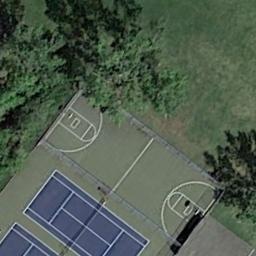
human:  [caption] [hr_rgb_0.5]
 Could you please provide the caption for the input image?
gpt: There are two basketball courts surrounded by many trees and grass .

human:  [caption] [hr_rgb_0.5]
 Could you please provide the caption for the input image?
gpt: A basketball court next to two badminton courts and some trees beside .

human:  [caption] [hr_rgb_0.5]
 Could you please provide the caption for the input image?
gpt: There is a basketball court on the grass .

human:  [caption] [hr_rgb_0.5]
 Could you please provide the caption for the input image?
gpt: The basketball court and playing field are next to the lawn and some trees .

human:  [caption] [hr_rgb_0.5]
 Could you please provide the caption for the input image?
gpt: Many trees are near two basketball courts .